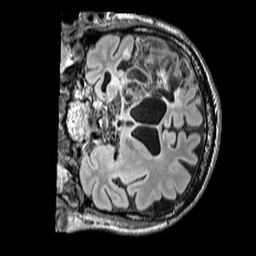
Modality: FLAIR
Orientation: coronal
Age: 64
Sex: male
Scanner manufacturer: siemens
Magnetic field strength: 3 T
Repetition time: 5 s
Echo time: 0.387 s